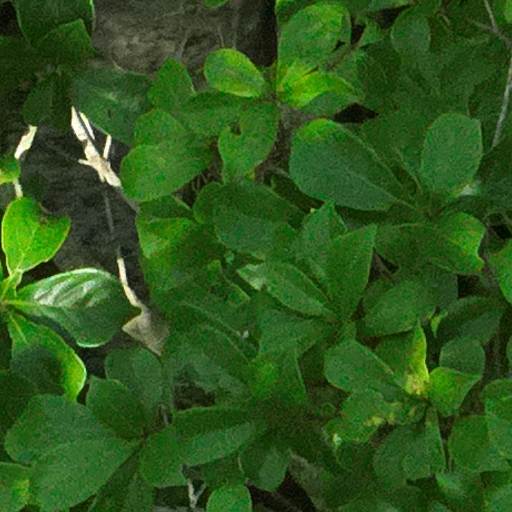
Species: Terminalia amazonia
GBIF accepted scientific name: Terminalia amazonica
Crown area (m\u00b2): 102.348